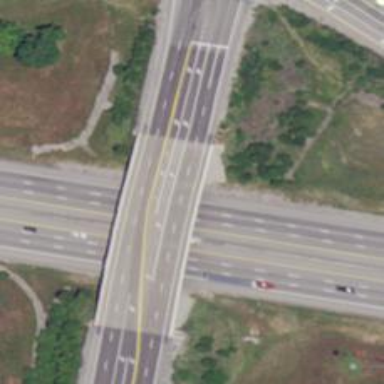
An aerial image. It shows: Secondary road with bridge.